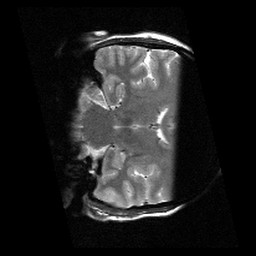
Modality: T2w
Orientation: coronal
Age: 22
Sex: female
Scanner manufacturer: siemens
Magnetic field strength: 3 T
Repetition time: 6.76 s
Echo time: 0.064 s